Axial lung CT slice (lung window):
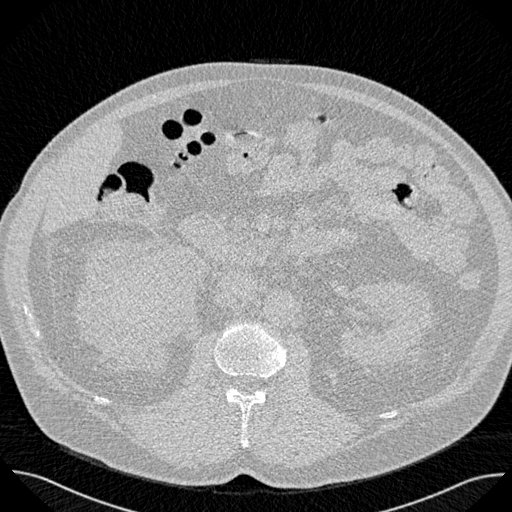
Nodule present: no